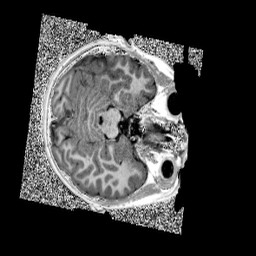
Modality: UNIT1
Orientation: axial
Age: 11
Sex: female
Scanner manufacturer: siemens
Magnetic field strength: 3 T
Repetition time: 4 s
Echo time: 0.00299 s